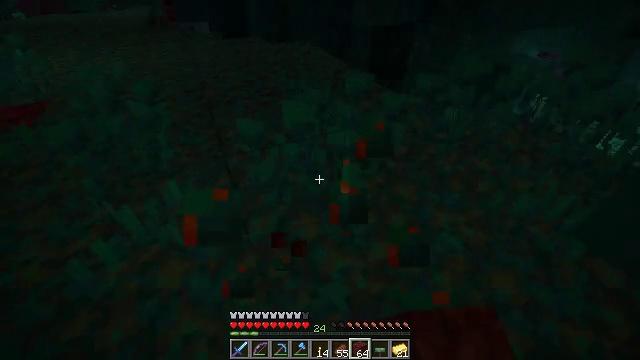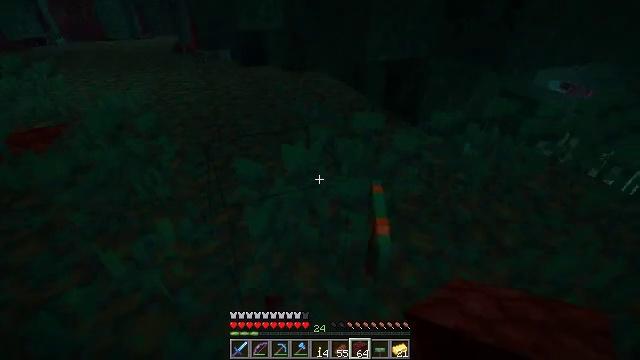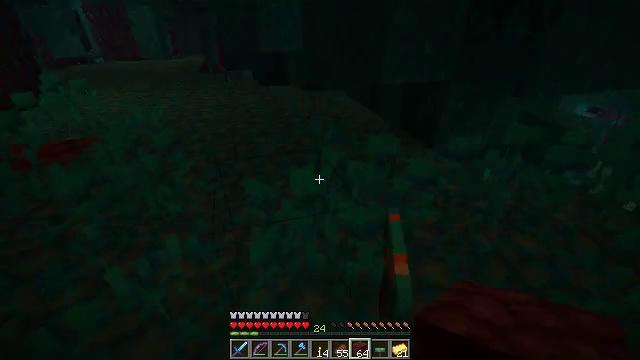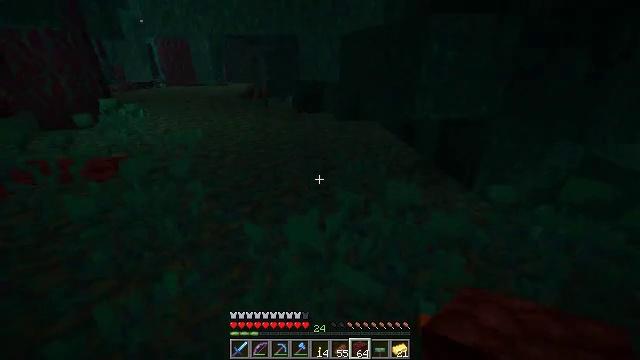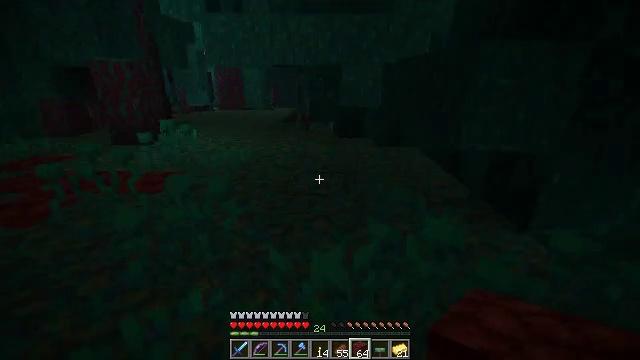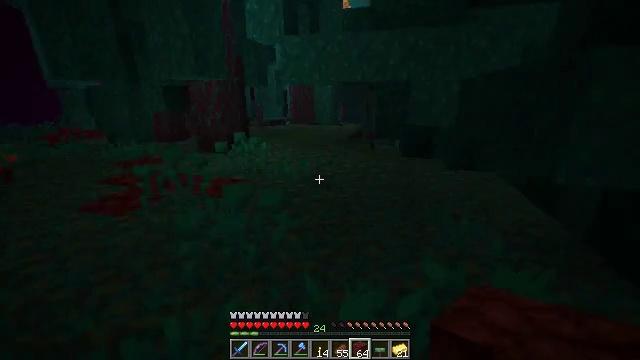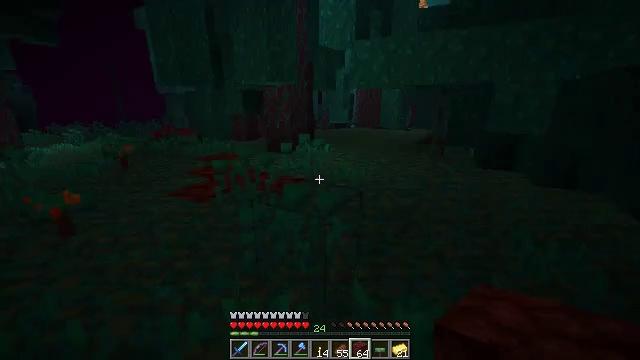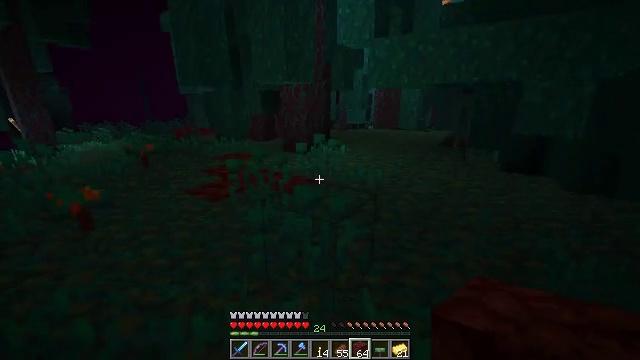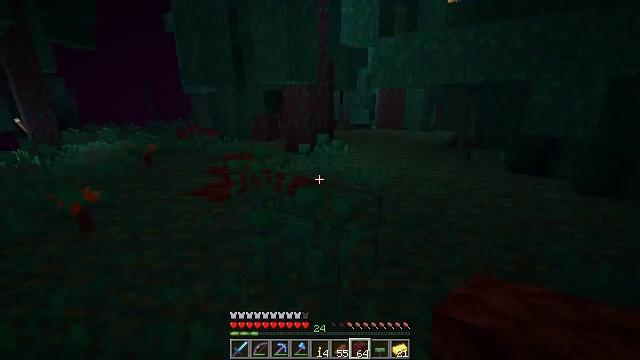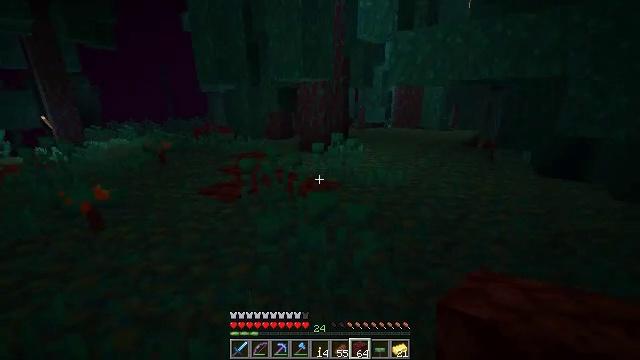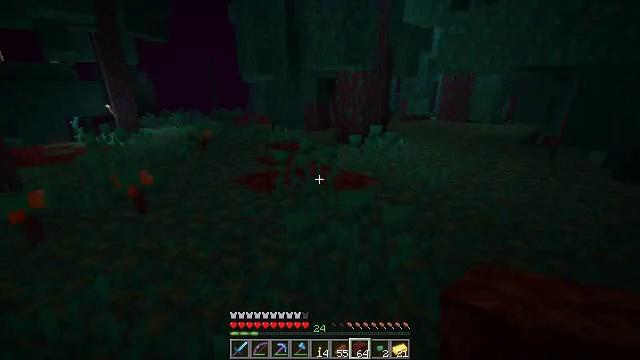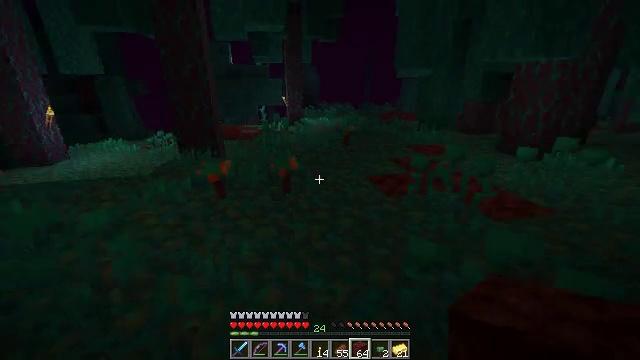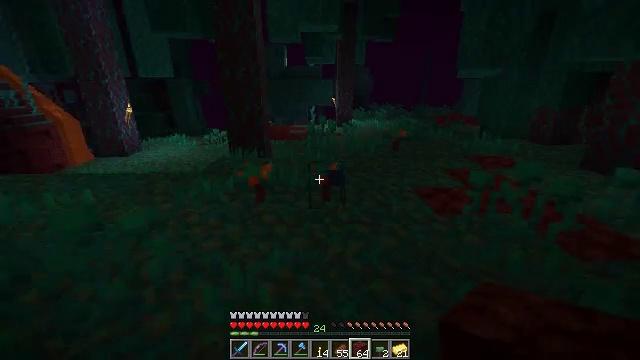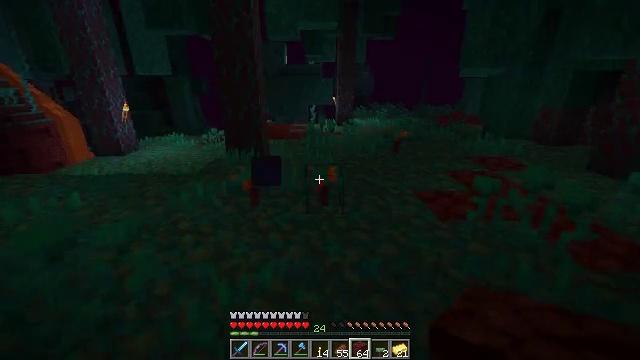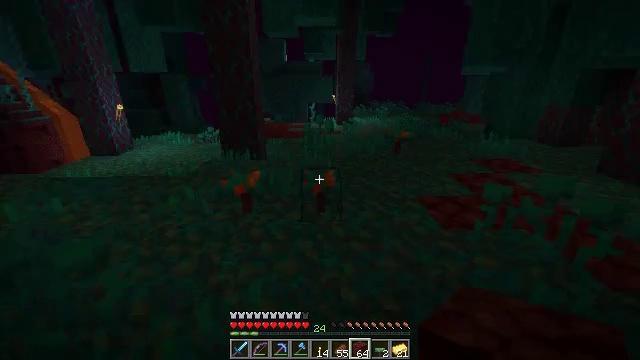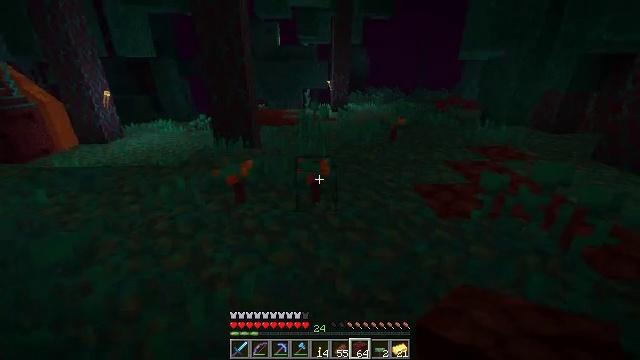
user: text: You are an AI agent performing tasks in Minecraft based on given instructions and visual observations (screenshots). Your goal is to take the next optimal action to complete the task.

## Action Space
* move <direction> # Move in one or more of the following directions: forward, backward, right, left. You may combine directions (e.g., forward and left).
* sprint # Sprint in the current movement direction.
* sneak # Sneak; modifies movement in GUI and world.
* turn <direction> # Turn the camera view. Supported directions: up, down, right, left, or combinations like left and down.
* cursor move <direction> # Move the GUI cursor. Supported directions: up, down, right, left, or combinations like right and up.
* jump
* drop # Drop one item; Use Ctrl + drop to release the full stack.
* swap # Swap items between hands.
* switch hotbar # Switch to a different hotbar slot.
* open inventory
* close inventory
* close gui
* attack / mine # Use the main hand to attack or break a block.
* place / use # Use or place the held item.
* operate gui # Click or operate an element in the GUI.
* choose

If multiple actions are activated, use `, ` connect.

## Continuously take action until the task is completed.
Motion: motion action
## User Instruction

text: Collect warped fungus to use for crafting.
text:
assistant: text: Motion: move forward and move right, turn left and up
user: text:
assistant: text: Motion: move forward and move right, turn left and up
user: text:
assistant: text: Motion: move forward and move right, turn left and up
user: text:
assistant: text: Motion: move forward, turn left and up
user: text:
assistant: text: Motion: turn left and up
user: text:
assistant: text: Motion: turn left
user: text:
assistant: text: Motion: move forward, turn left
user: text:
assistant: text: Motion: move forward
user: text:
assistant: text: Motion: move forward, turn left
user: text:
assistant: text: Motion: move forward, turn left and down
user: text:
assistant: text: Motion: move forward, turn left
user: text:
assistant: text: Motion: move forward, turn left
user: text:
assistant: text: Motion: move forward
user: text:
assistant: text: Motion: move forward
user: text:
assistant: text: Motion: move forward, turn right and down
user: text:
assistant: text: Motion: move forward, turn right and down
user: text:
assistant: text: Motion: move forward, turn down
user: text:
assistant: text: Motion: move forward, turn left and down
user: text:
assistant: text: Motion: move forward, attack / mine
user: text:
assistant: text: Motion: move forward, attack / mine
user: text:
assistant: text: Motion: move forward, turn left and down
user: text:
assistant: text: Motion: turn left and down
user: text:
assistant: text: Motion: turn left
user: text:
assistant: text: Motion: attack / mine
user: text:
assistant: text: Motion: attack / mine
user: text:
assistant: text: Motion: turn left and down, attack / mine
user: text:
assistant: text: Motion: turn left and down
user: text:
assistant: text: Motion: turn left
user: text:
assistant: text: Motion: no_op
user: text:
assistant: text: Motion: attack / mine